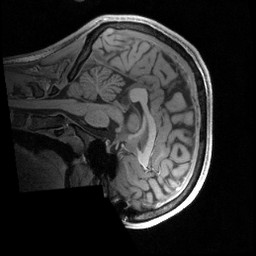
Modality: T1w
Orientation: sagittal
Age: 19
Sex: male
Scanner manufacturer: siemens
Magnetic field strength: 3 T
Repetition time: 2.4 s
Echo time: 0.00231 s